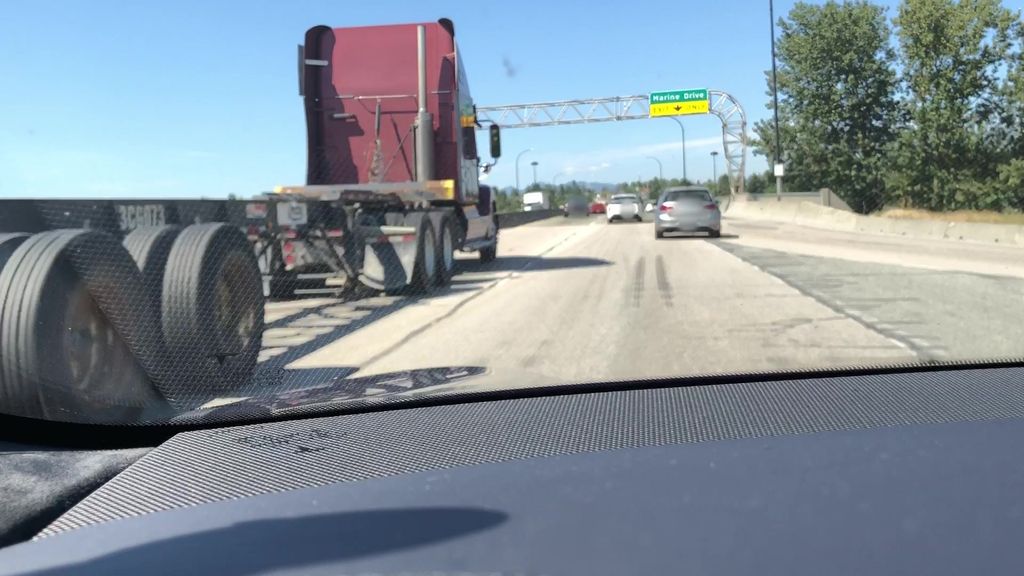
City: vancouver